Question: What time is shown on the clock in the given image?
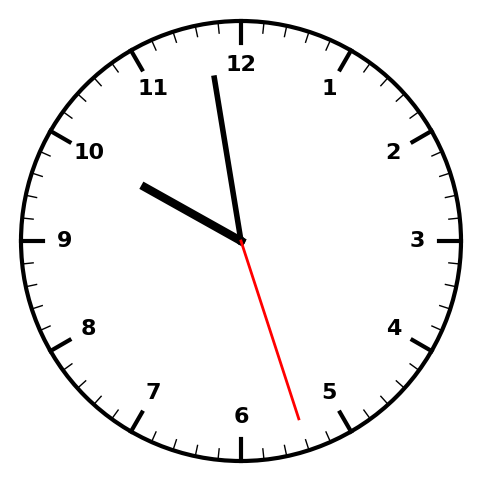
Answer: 09:58:27